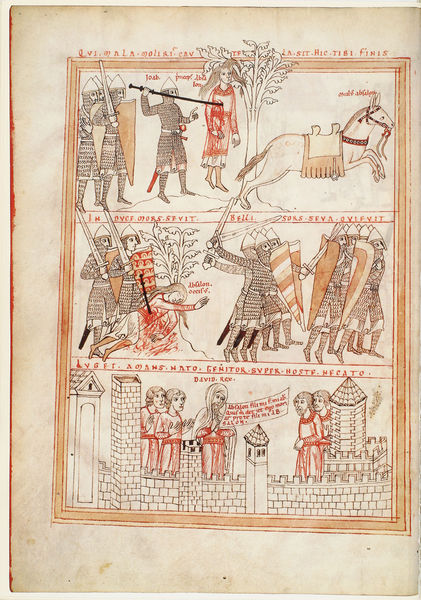
Titel: Bamberger Davidzyklus
Institution: Bamberg, Staatsbibliothek
Schlagwörter: baum, braun, frau, rot, bart, leiche, bild, haare, pferd, turm, schrift, mauer, schlacht, zinnen, schild, druck, stich, schwert, ritter, rüstung, buchseite, mittelalter